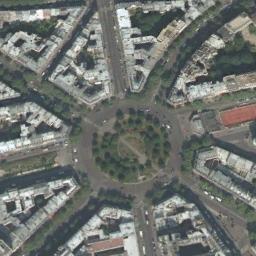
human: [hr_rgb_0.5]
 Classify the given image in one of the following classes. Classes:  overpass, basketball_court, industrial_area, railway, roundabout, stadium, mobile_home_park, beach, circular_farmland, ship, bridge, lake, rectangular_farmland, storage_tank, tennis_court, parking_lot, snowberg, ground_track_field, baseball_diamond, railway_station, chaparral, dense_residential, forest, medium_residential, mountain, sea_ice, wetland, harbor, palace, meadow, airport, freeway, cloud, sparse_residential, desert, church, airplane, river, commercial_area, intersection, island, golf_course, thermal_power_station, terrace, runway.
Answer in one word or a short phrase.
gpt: roundabout